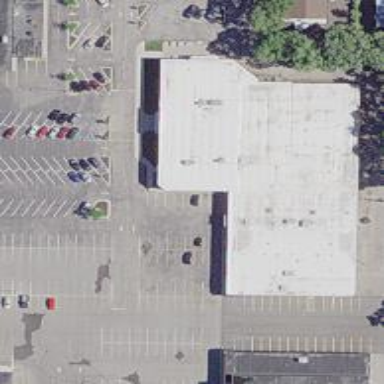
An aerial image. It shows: Commercial building.